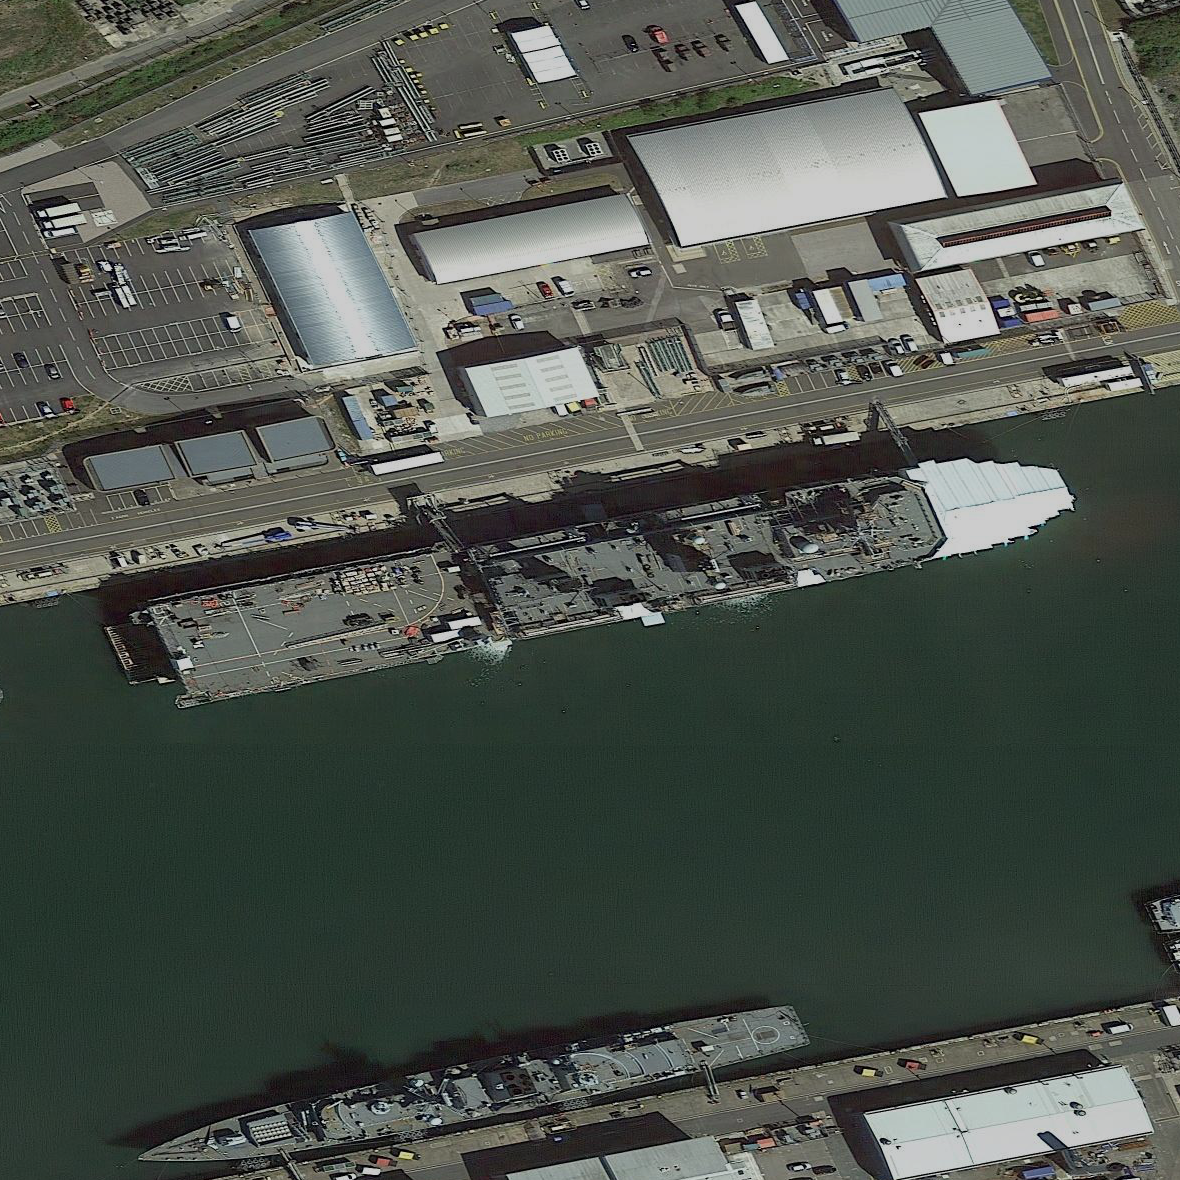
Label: assault